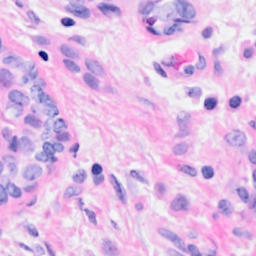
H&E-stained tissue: Breast